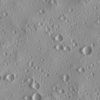
Label: not_dusty